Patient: sex F, age 62
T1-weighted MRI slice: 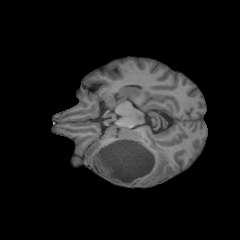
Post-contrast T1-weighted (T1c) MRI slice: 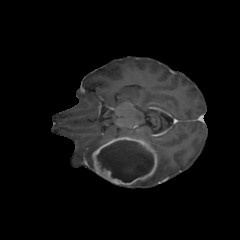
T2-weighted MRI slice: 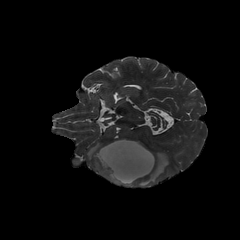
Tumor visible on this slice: yes
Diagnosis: Glioblastoma, IDH-wildtype
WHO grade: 4